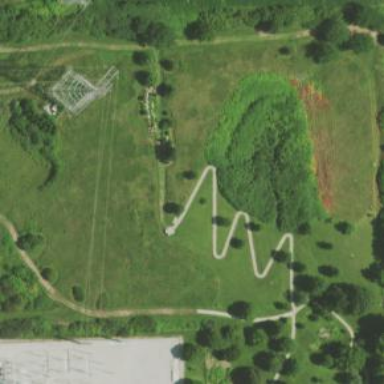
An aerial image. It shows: Natural path.